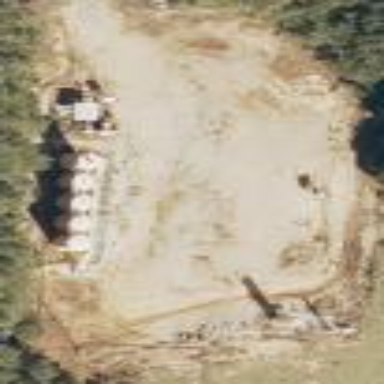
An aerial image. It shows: Industrial wellsite.